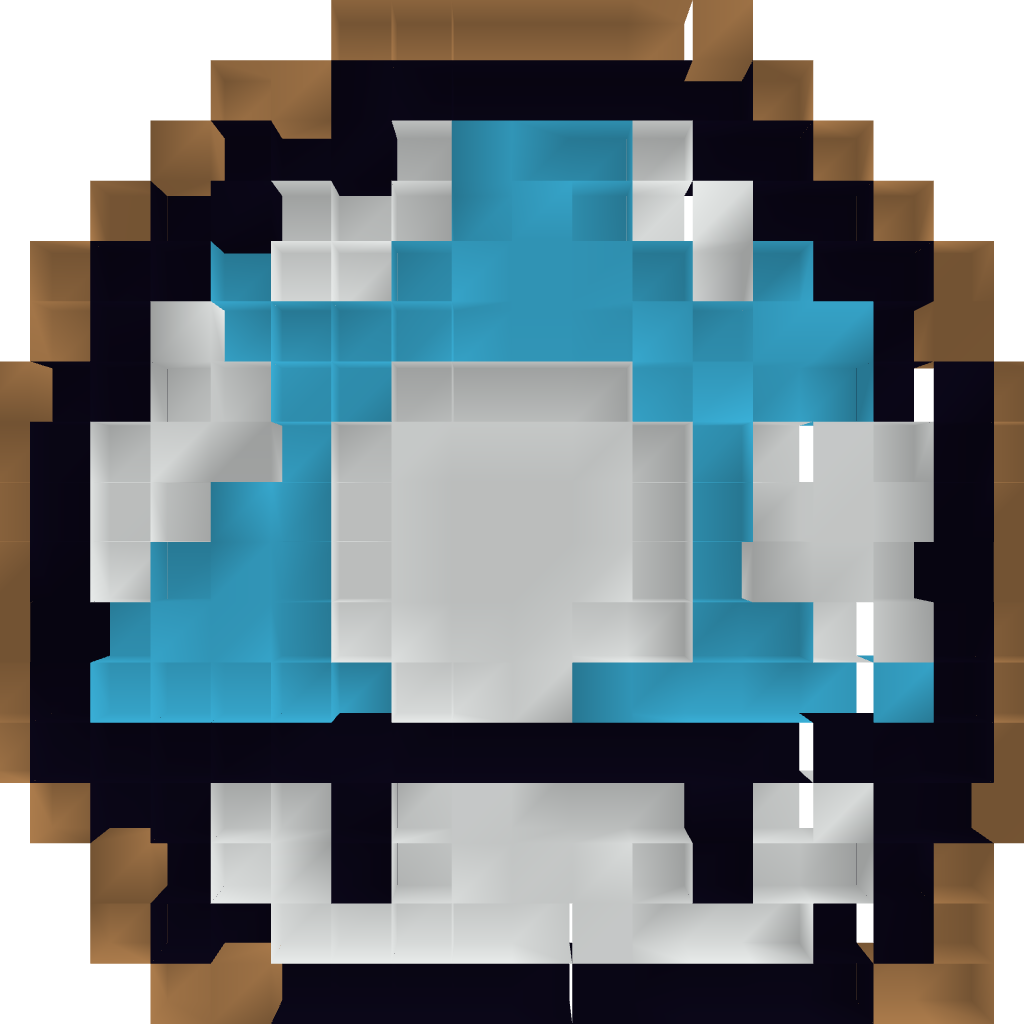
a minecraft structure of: Super Mario Blue Mushroom